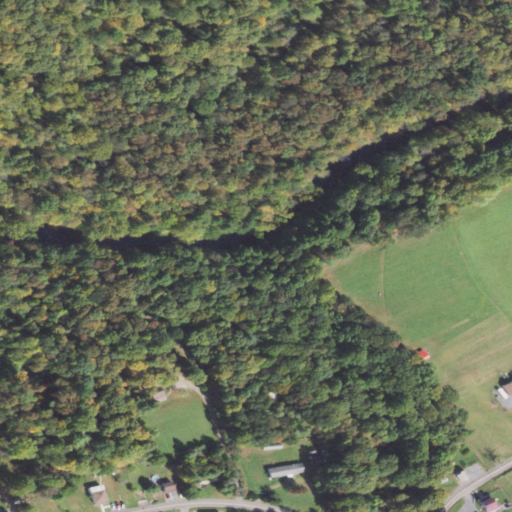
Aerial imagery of valley in Pennsylvania named Stamhaugh Hollow containing deciduous forest, mixed forest, open development, woody wetlands, pasture, open water, low intensity development, and medium intensity development